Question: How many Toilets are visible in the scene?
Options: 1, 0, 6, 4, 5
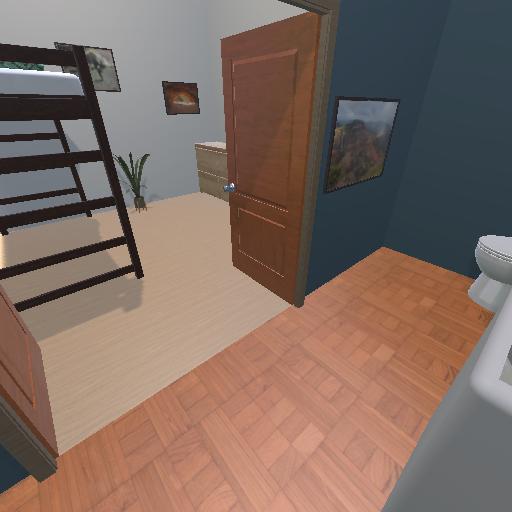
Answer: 1